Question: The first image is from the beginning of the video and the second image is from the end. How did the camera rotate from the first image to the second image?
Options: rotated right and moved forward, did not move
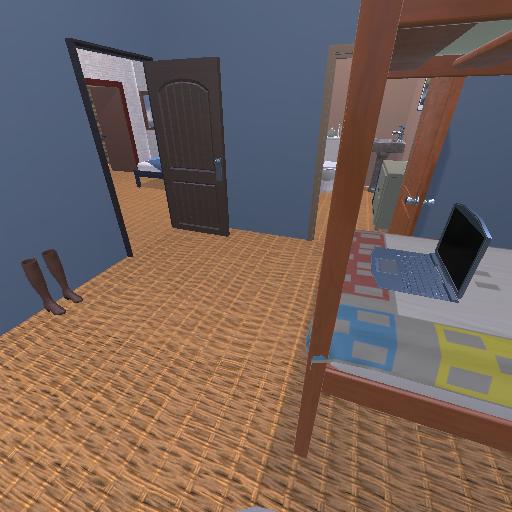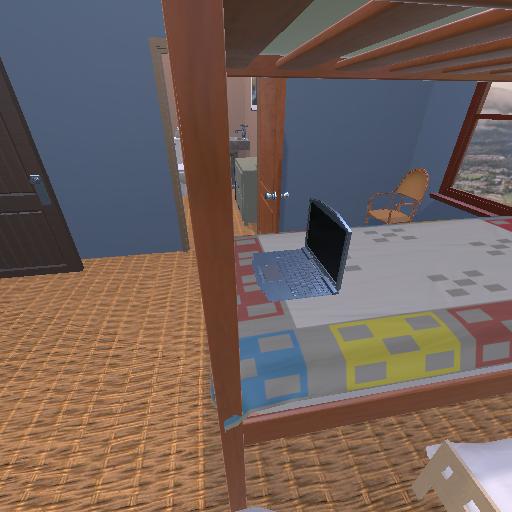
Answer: rotated right and moved forward